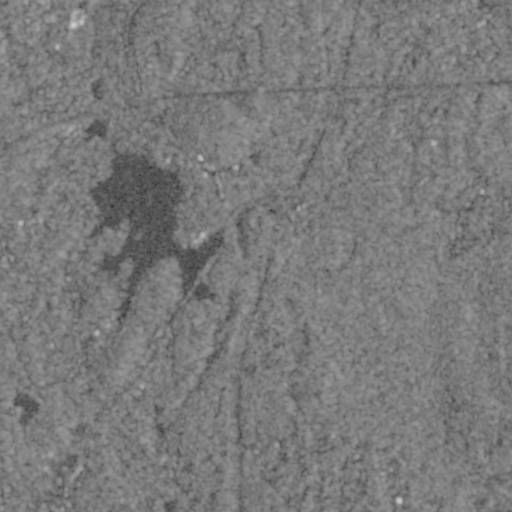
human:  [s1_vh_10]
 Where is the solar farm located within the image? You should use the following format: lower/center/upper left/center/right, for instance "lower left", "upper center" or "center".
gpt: The solar farm is located in the upper right of the image.
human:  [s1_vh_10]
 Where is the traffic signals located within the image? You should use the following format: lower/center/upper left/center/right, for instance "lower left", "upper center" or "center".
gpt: The traffic signals is located in the upper left of the image.
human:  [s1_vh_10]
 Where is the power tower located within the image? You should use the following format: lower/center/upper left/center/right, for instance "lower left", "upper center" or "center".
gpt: There is no power tower in the image.

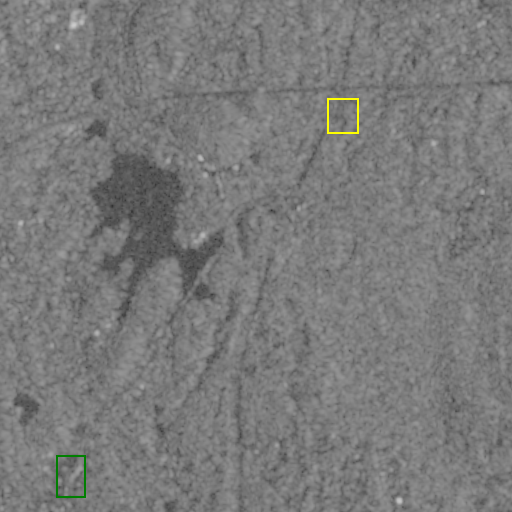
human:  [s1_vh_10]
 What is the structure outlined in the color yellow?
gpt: The structure outlined in yellow is a solar farm.
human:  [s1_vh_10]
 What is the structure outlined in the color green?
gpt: The structure outlined in green is a building.
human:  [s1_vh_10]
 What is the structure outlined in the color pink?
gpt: There is no pink outline.